Question: Android's built-in profiles configuration activity contains list with groups:

Wondering how it is made? Is 'ListActivity' with 'ExpandableListView' or something else?
I want to build something like that where one group would be always static (could be filled in from XML for example), while the other group would be dynamic (data comes from DB or remote service). What would fit the best for this purpose?
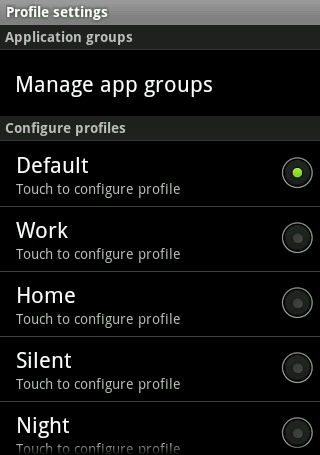
Answer: For Headers you can check <URL>
If you want to add custom headers and footers....I can post that code too.......
List I created with grouping and headers and footers looks like this......: